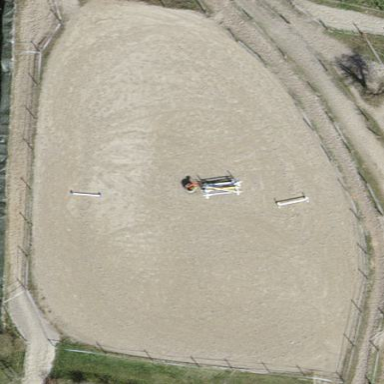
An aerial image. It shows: Area designated for horse riding.